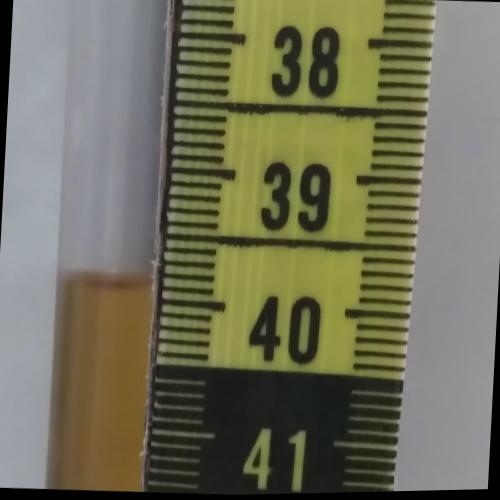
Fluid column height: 39.9 cm